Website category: sports
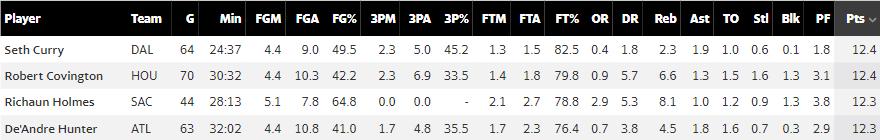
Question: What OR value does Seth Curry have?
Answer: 0.4

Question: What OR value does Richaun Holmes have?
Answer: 2.9

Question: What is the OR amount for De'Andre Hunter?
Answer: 0.7

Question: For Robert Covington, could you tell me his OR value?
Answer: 0.9

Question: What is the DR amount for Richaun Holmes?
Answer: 5.3

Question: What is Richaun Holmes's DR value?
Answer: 5.3

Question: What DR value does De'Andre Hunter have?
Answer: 3.8

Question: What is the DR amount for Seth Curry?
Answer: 1.8

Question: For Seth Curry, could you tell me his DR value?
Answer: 1.8

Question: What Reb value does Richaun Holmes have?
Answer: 8.1

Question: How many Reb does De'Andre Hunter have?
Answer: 4.5

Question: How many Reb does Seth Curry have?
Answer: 2.3

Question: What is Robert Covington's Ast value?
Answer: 1.3

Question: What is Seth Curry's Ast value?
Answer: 1.9

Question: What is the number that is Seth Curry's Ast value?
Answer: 1.9

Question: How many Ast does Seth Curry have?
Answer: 1.9

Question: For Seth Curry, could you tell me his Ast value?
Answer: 1.9

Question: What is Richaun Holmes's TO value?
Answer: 1.2

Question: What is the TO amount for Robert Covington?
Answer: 1.5

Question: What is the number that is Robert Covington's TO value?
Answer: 1.5

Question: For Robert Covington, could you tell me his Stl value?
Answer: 1.6

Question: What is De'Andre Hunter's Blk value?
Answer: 0.3

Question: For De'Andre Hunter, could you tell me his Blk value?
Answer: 0.3

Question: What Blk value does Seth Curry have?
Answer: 0.1

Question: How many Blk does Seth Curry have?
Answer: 0.1

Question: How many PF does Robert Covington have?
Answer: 3.1

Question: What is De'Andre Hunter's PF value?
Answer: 2.9

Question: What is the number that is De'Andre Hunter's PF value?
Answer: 2.9

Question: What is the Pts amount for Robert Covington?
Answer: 12.4

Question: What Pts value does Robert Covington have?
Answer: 12.4

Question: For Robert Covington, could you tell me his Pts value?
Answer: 12.4

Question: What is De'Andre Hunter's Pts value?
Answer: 12.3